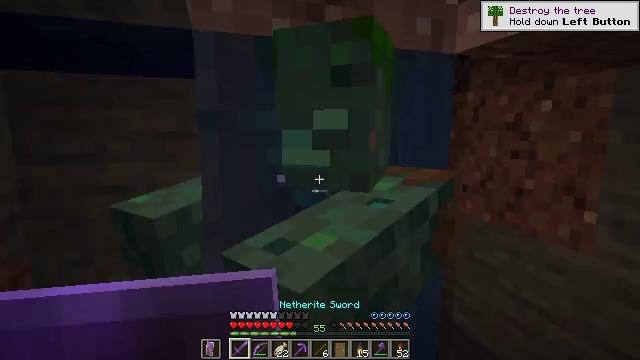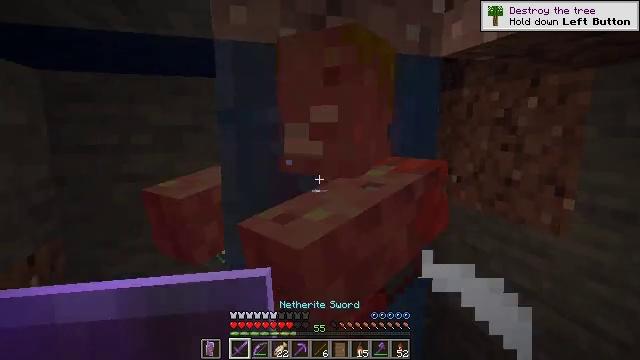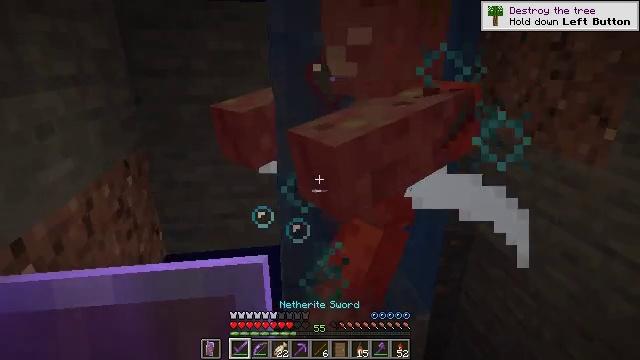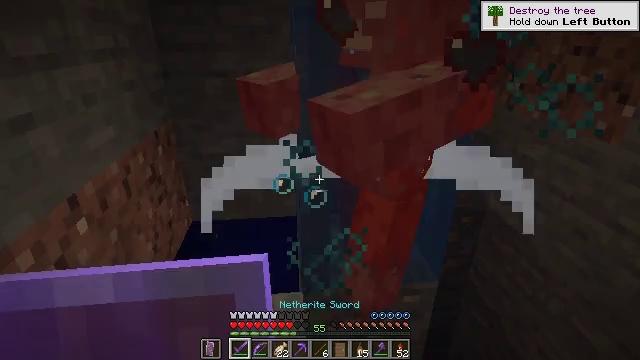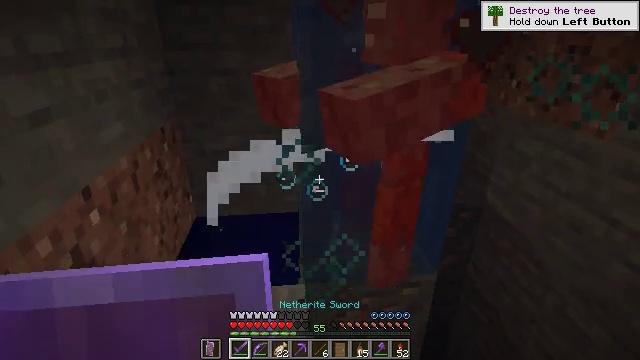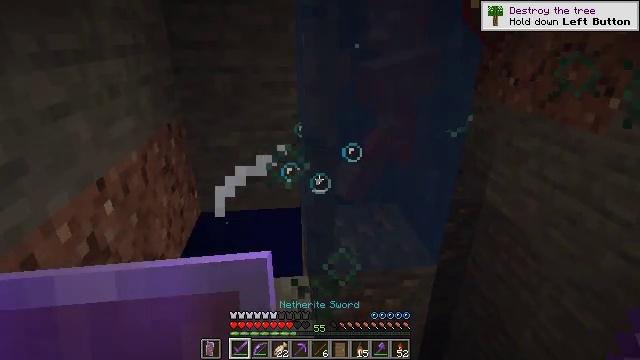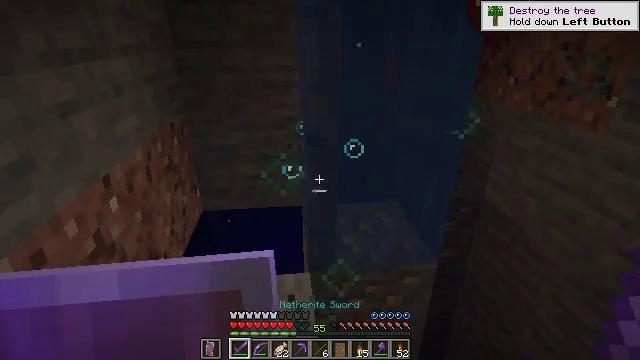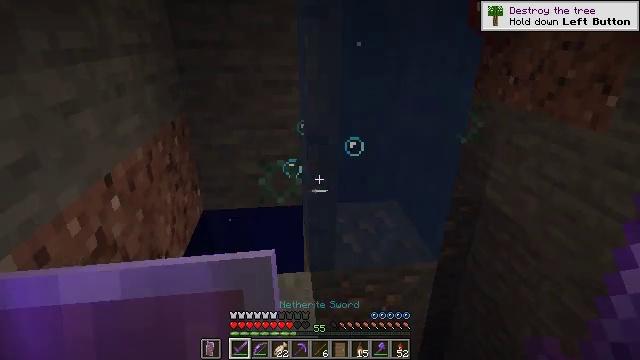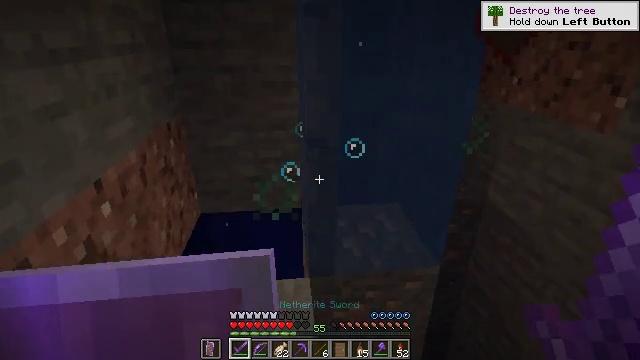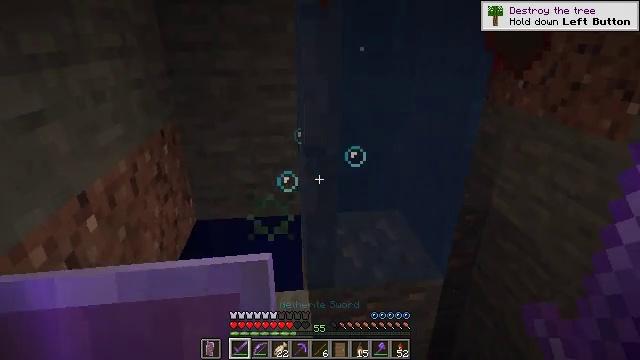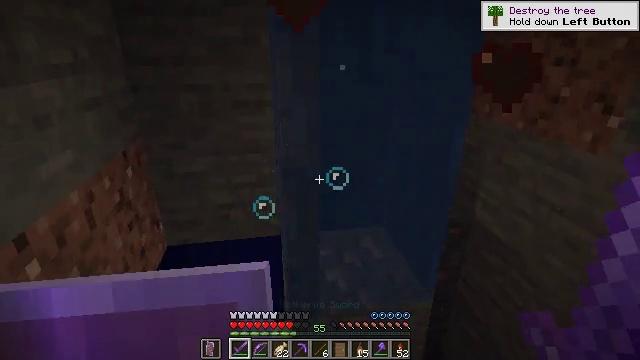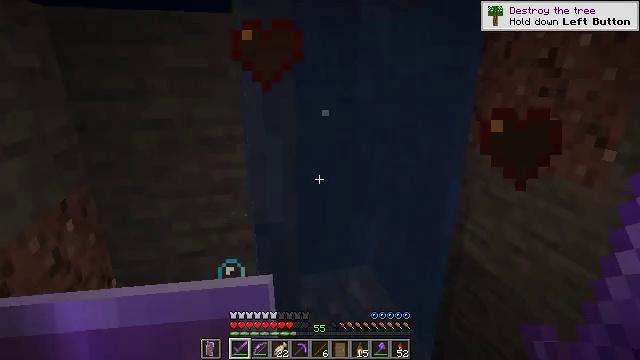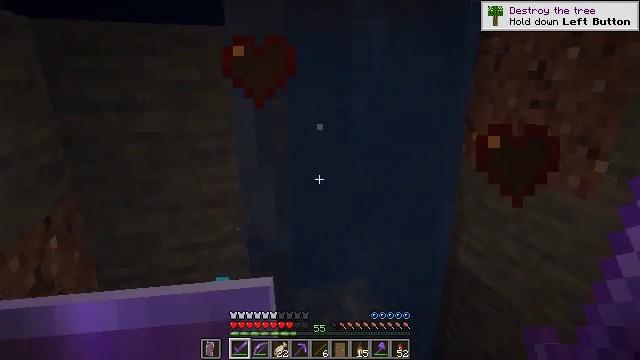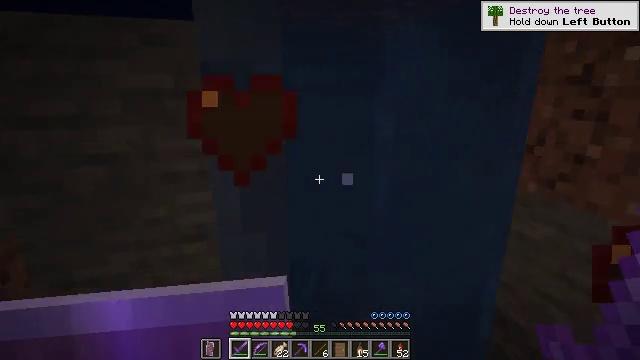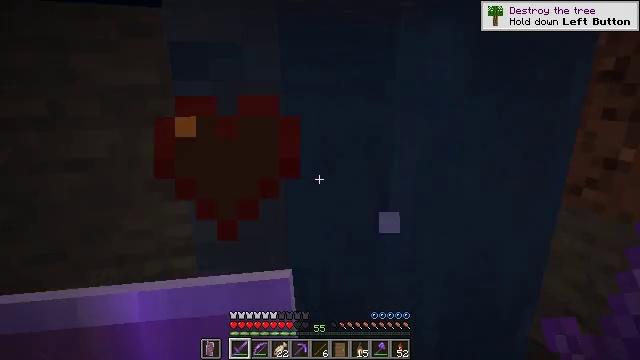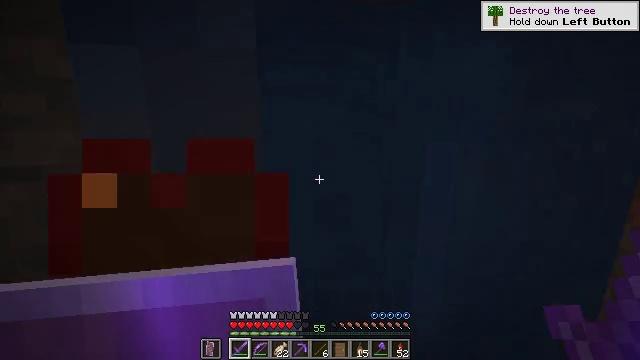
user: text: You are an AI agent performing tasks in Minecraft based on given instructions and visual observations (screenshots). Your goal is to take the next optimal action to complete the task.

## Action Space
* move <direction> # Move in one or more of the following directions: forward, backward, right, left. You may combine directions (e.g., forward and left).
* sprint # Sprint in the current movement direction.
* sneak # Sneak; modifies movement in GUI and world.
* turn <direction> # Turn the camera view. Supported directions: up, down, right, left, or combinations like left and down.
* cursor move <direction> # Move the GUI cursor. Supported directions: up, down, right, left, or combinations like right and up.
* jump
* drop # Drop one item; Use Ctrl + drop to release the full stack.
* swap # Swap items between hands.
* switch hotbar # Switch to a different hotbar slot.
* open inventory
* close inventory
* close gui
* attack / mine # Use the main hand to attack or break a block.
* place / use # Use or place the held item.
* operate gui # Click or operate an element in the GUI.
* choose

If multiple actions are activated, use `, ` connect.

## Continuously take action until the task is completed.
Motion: motion action
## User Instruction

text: Battle with a drowned.
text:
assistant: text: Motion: move back, turn down
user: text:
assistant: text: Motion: move back, turn left and down
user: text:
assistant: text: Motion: turn left and down
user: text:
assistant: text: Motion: no_op
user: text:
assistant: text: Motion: no_op
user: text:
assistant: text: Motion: no_op
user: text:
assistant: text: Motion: no_op
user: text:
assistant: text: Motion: move forward
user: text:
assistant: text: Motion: move forward
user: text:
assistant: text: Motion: move forward, turn right and up
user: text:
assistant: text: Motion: move forward, turn right and up
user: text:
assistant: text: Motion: move forward, turn right and up
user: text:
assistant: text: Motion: move forward, turn up
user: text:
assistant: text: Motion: move forward
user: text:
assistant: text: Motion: move forward, turn right
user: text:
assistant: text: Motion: turn right
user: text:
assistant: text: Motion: turn right
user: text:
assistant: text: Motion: turn right and down
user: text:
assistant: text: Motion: turn right and down
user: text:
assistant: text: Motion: turn left
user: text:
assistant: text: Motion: turn left
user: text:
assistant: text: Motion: move forward
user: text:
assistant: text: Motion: move forward and move right
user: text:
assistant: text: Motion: move forward and move right, turn left
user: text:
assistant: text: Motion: move forward, turn left
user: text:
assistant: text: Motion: move forward, turn left
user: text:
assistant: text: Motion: move forward
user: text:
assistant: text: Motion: move forward
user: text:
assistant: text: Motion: move forward
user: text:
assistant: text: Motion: no_op